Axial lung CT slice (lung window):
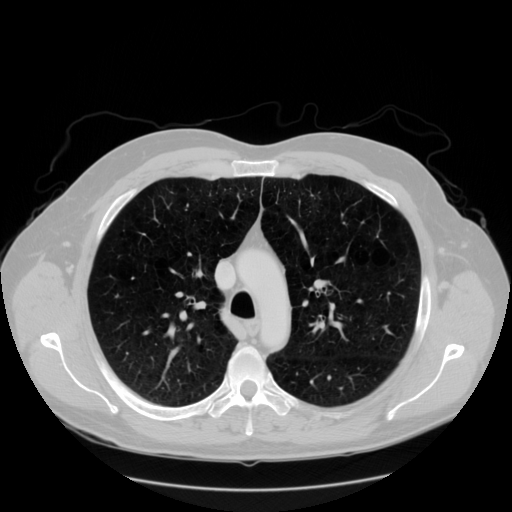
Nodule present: no